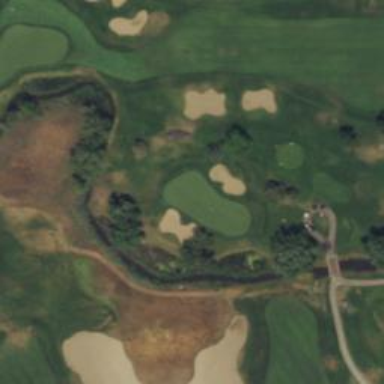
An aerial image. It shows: View of golf hole.